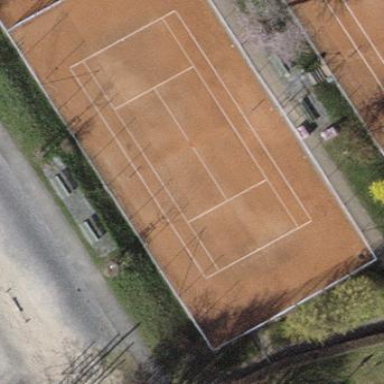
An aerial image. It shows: Tennis court on pitch designated for leisure land.